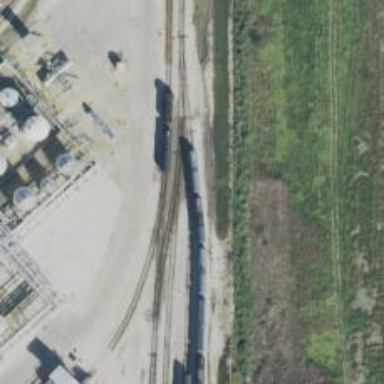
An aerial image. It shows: Railway yard used for servicing trains.